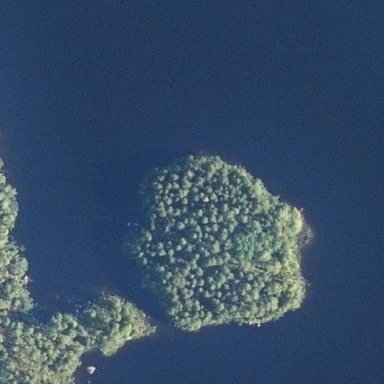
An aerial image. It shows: Islet.